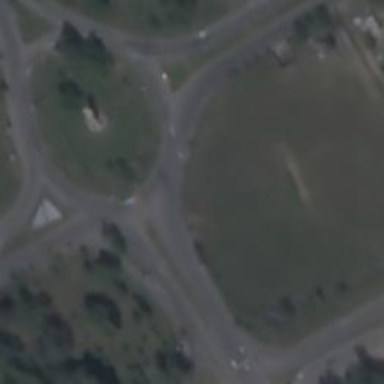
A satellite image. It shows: Cricket pitch in leisure land area.